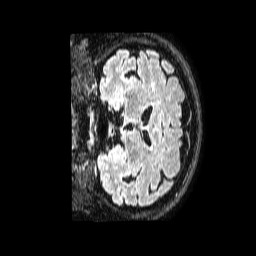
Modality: FLAIR
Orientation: coronal
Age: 68
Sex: female
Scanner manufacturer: philips
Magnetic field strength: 1.5 T
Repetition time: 4.8 s
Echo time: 0.3 s